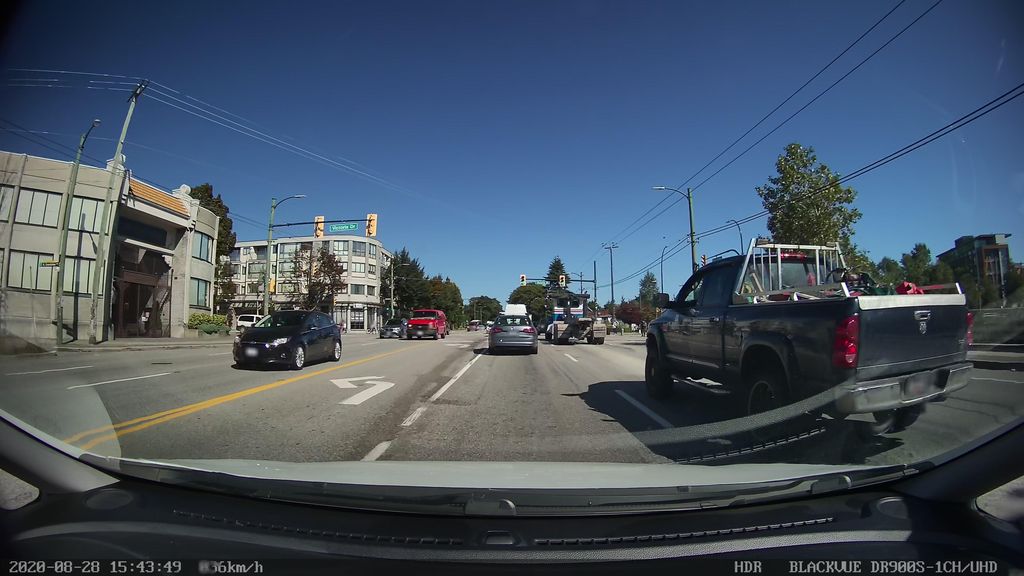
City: vancouver